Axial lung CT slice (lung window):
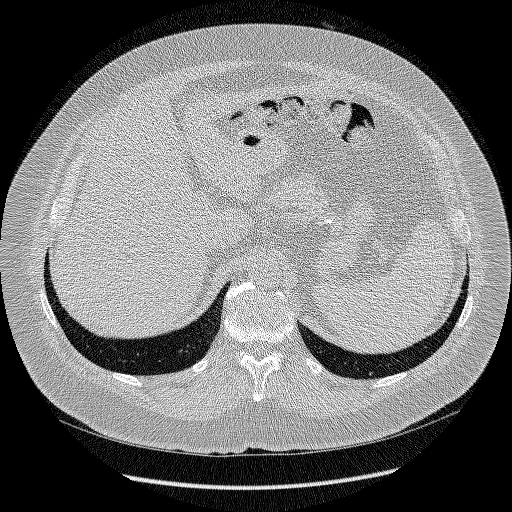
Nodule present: no